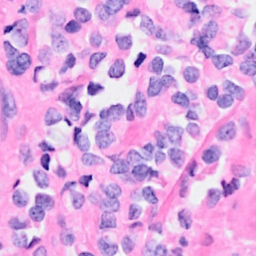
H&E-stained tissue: Breast